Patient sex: F
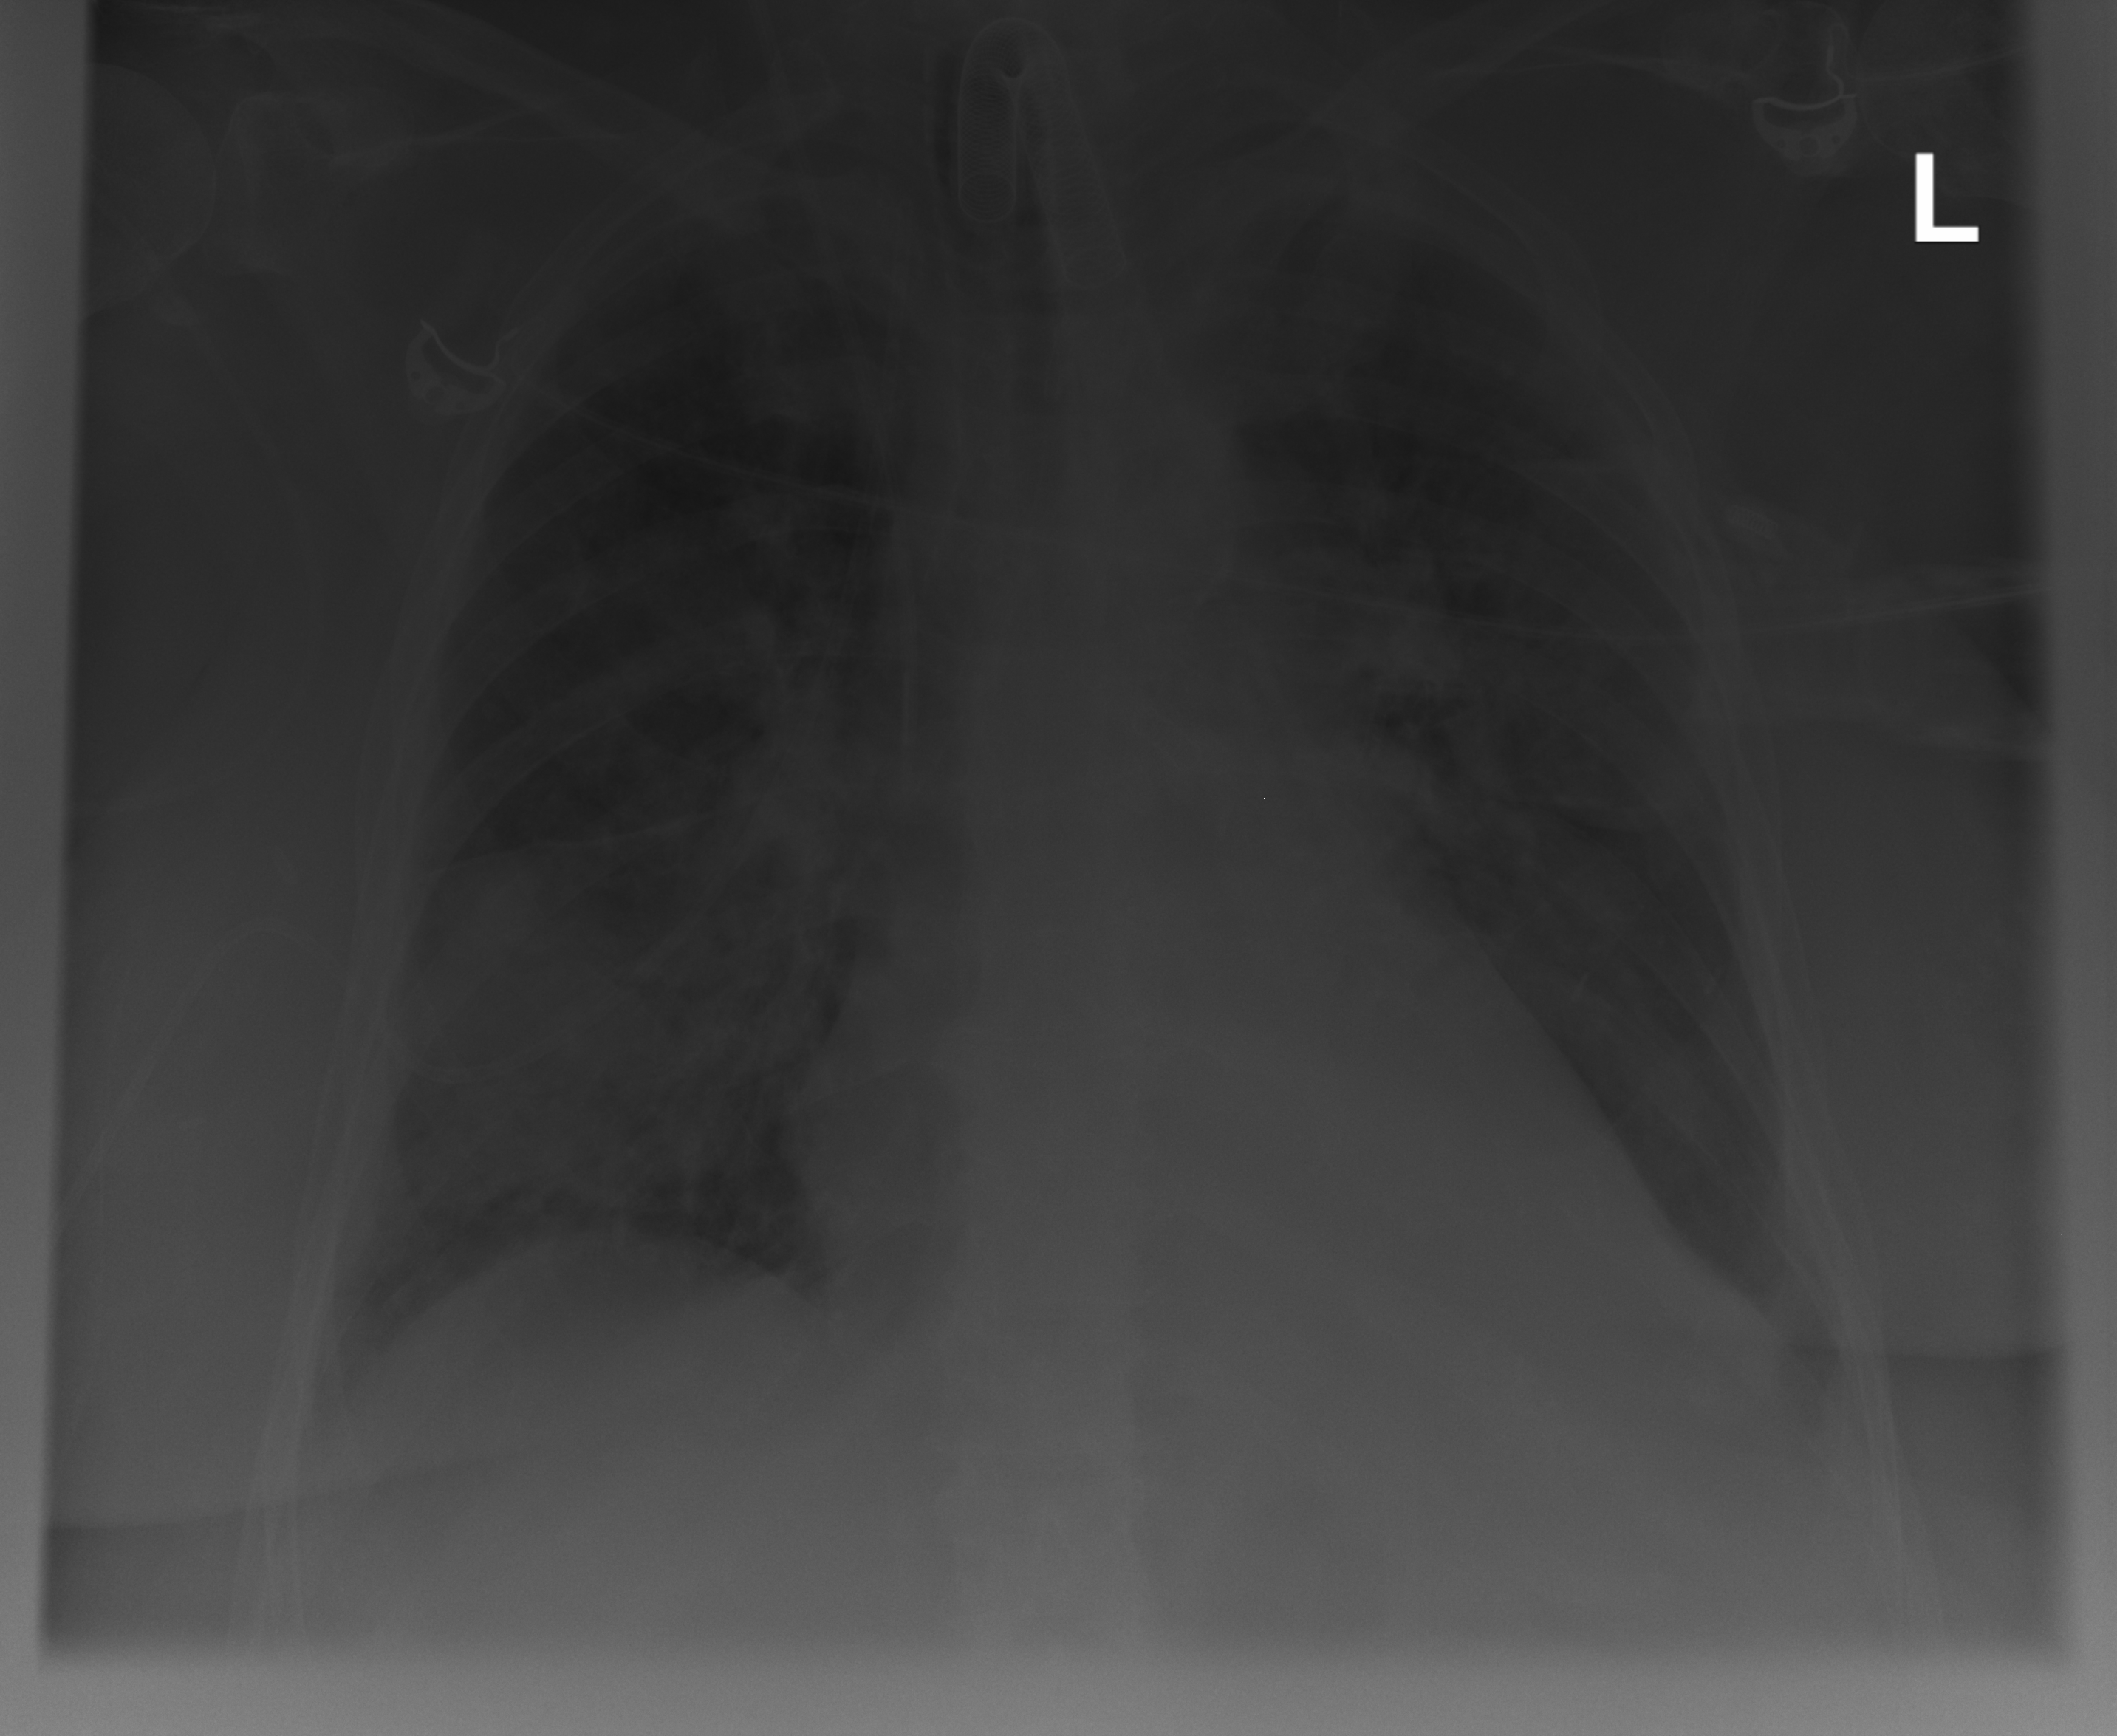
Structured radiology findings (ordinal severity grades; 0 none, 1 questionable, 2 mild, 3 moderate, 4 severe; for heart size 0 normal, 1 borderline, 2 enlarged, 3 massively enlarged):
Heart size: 2
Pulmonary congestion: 2
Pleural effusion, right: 0
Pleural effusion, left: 0
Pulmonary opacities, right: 3
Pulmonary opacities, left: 2
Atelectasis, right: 2
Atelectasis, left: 2